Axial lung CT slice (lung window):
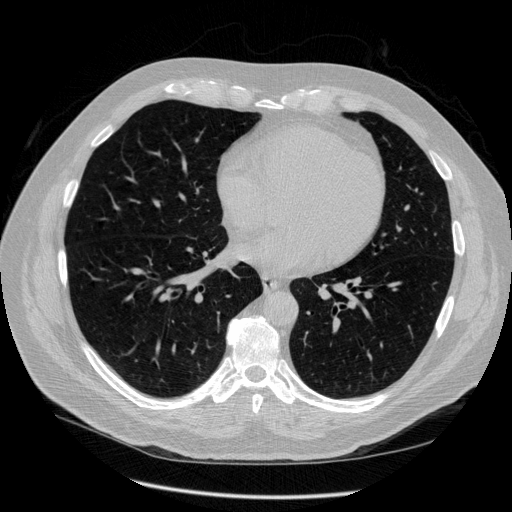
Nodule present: no